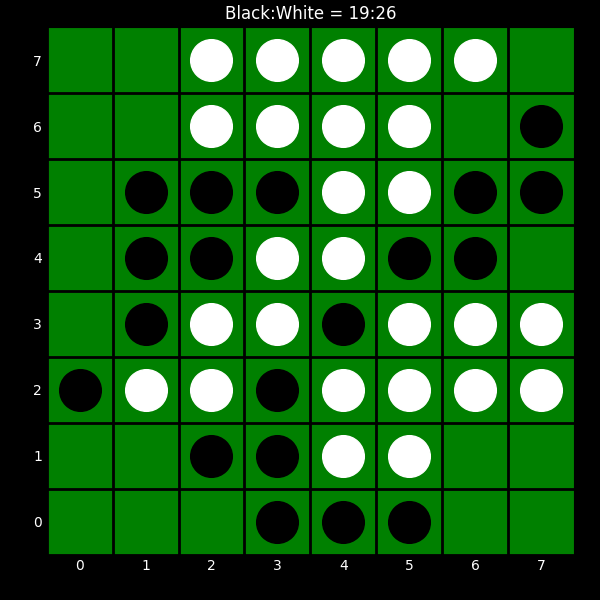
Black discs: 19
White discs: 26